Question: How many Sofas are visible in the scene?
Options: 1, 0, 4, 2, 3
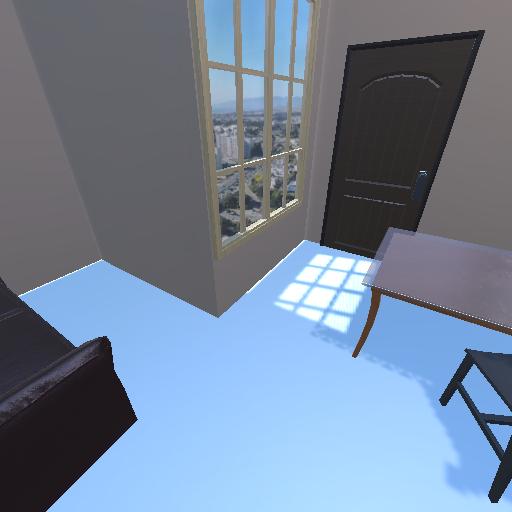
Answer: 1